Interaction volume radius: 10 \u00c5
Interaction volume height: 15 \u00c5
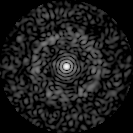
Disorder parameter: 0.8091